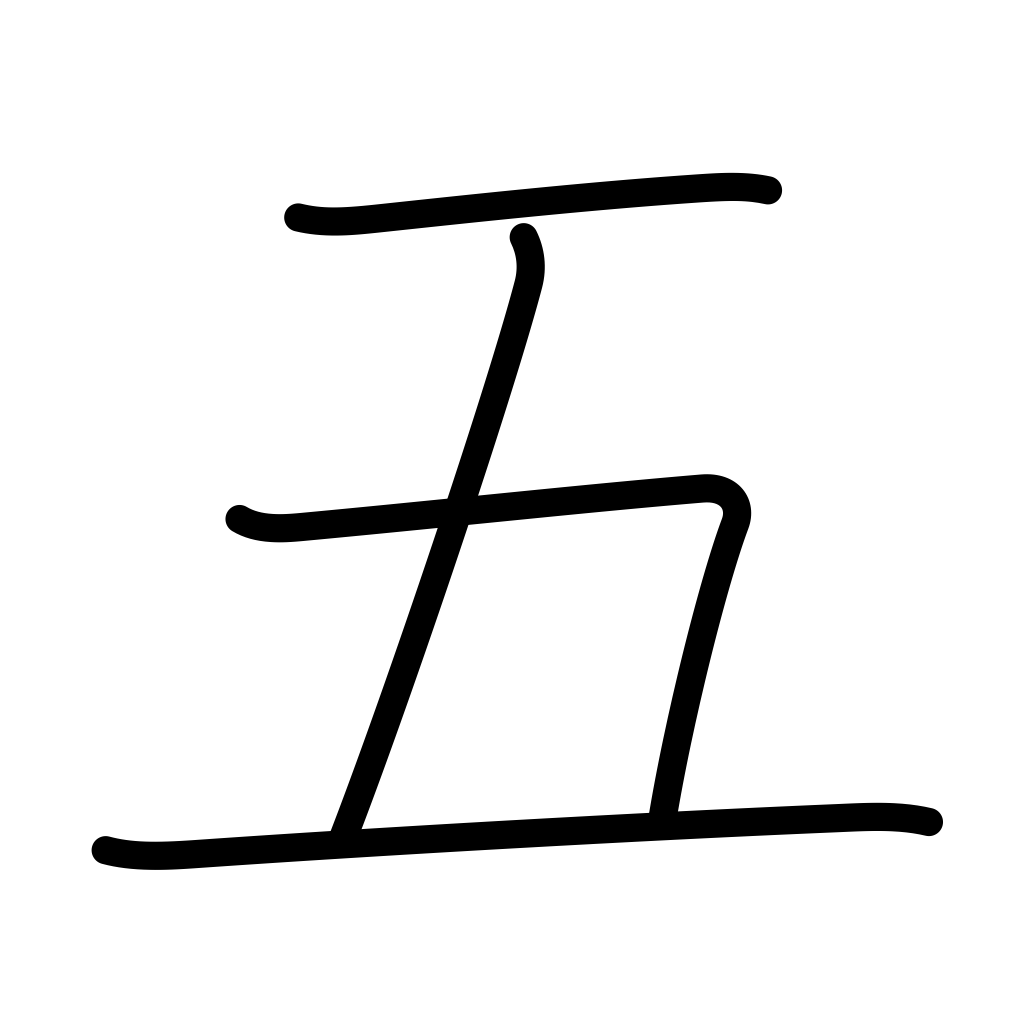
Meaning: five